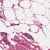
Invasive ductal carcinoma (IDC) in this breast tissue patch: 0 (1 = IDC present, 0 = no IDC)